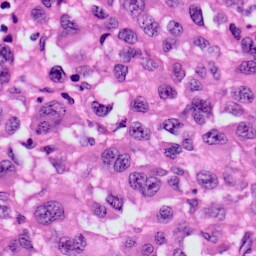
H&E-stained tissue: Skin